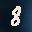
Label: 8